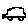
Label: car